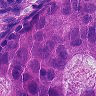
Metastatic tissue present: yes